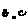
Label: smiley face